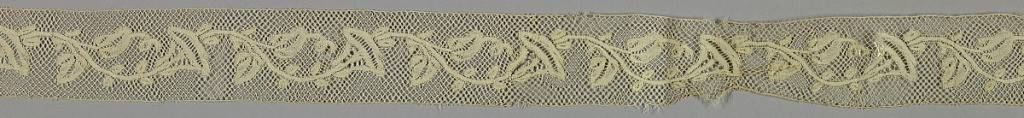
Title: Band
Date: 19th century
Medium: cotton Technique: bobbin lace (late Valenciennes ground)
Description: Curving stem with leaves and flowers.